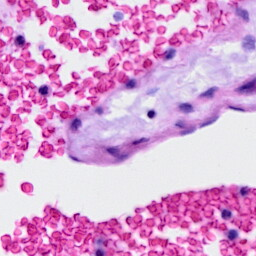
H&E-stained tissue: Ovarian